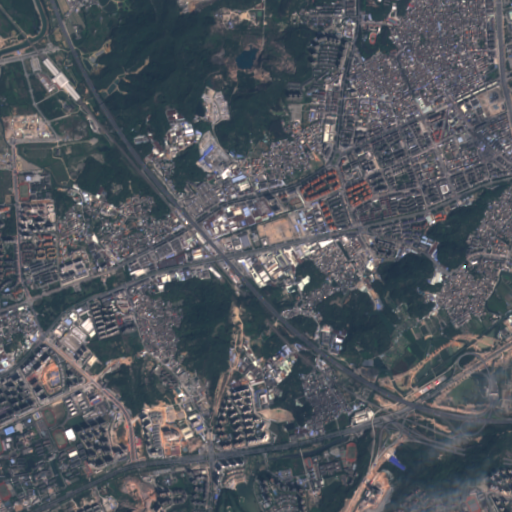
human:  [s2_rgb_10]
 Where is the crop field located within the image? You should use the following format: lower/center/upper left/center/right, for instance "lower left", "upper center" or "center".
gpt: The crop field is located in the upper left of the image.
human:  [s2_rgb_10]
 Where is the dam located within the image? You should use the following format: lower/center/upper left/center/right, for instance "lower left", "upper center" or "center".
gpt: The dam is located in the center left of the image.
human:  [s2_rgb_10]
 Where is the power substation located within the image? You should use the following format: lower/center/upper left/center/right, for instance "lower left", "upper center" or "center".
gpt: The power substation is located in the upper left of the image.
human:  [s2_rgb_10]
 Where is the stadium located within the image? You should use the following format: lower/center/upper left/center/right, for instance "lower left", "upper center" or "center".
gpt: The stadium is located in the lower center of the image.
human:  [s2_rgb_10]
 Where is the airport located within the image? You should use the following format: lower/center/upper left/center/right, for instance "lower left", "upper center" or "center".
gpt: There is no airport in the image.